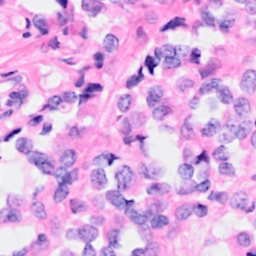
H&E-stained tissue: Breast